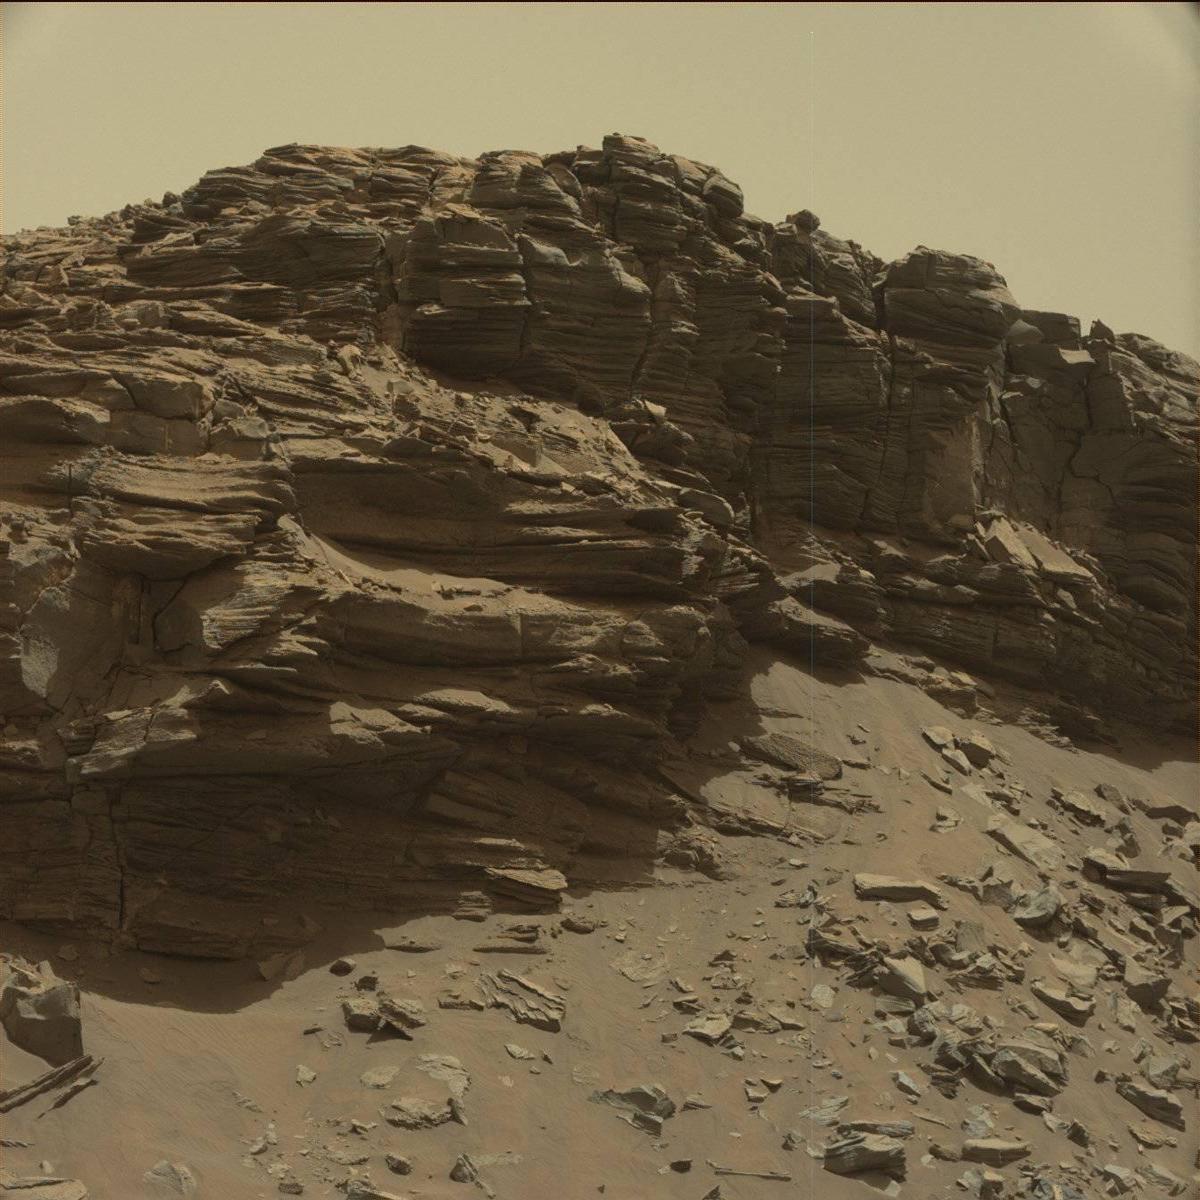
Terrain classes present: Bedrock, Sand / Soil, Sky